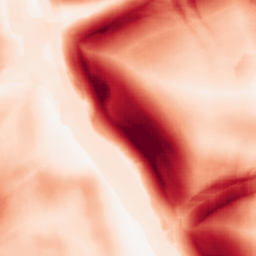
Category: morphological
Decomposition family: morphological_square
Decomposition parameters: operation: gradient
size: 20
Upsampling method: sinc_hamming
Upsampling parameters: scale: 2
kernel_size: 4
Upsampling scale: 2